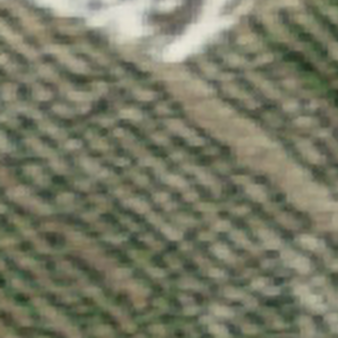
Label: other